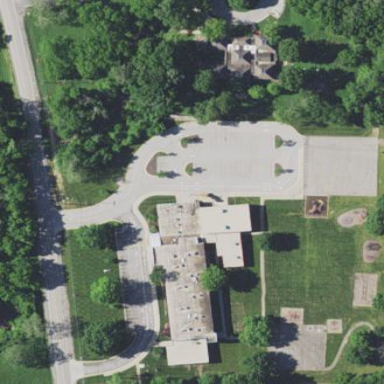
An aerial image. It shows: School building.